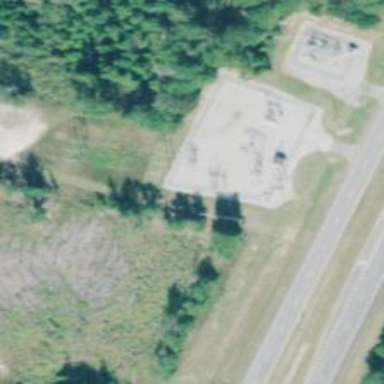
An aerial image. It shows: Distribution level power substation enclosed by fence.